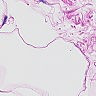
Metastatic tissue present: no